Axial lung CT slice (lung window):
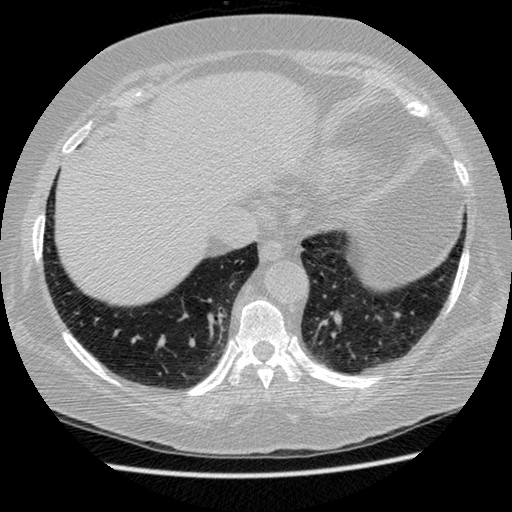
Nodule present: no